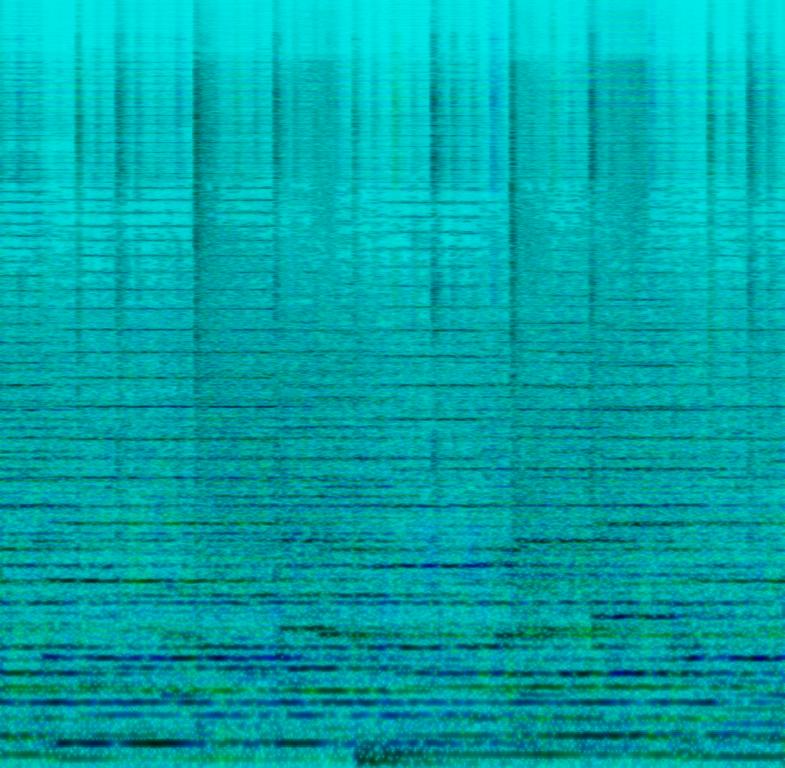
The instrumental music features an ensemble that resembles the orchestra. The melody is being played by a brass section while strings provide harmonic accompaniment. At the end of the music excerpt one can hear a double bass playing a long note and then a percussive noise.